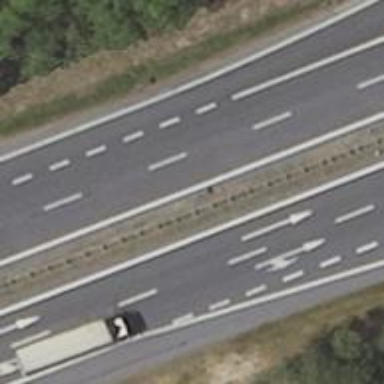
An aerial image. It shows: Asphalt road designated as trunk highway.